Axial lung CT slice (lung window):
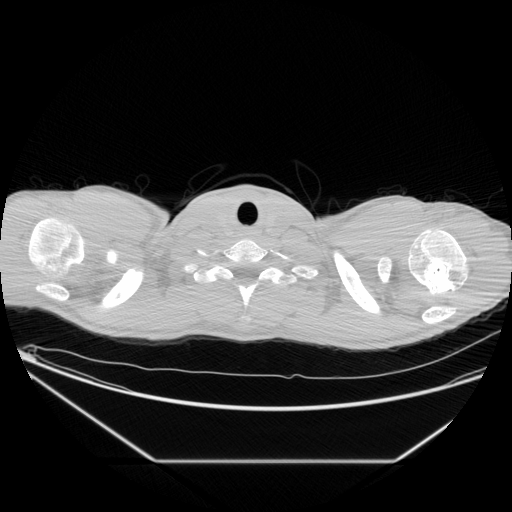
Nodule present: no